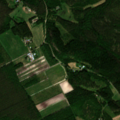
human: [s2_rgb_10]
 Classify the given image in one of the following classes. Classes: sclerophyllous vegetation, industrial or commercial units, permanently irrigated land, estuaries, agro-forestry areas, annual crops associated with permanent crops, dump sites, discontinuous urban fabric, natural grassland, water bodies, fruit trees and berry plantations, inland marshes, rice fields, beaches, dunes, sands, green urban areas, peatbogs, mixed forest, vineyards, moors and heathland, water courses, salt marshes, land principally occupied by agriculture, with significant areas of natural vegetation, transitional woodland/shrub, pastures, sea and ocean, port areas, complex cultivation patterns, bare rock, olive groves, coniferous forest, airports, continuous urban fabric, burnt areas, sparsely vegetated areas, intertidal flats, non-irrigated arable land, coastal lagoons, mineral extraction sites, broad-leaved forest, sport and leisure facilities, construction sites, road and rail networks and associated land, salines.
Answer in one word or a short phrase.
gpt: non-irrigated arable land, land principally occupied by agriculture, with significant areas of natural vegetation, coniferous forest, mixed forest